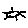
Label: sun